Question: I have got a 'ListView', whose a 'TextView' a 'ToogleButton'. Now I have to implement a context menu for my 'ListView'. But if the toggle buttons are visible, context menu won't show up. 'onListItemClick' doesn't work, either. Why?
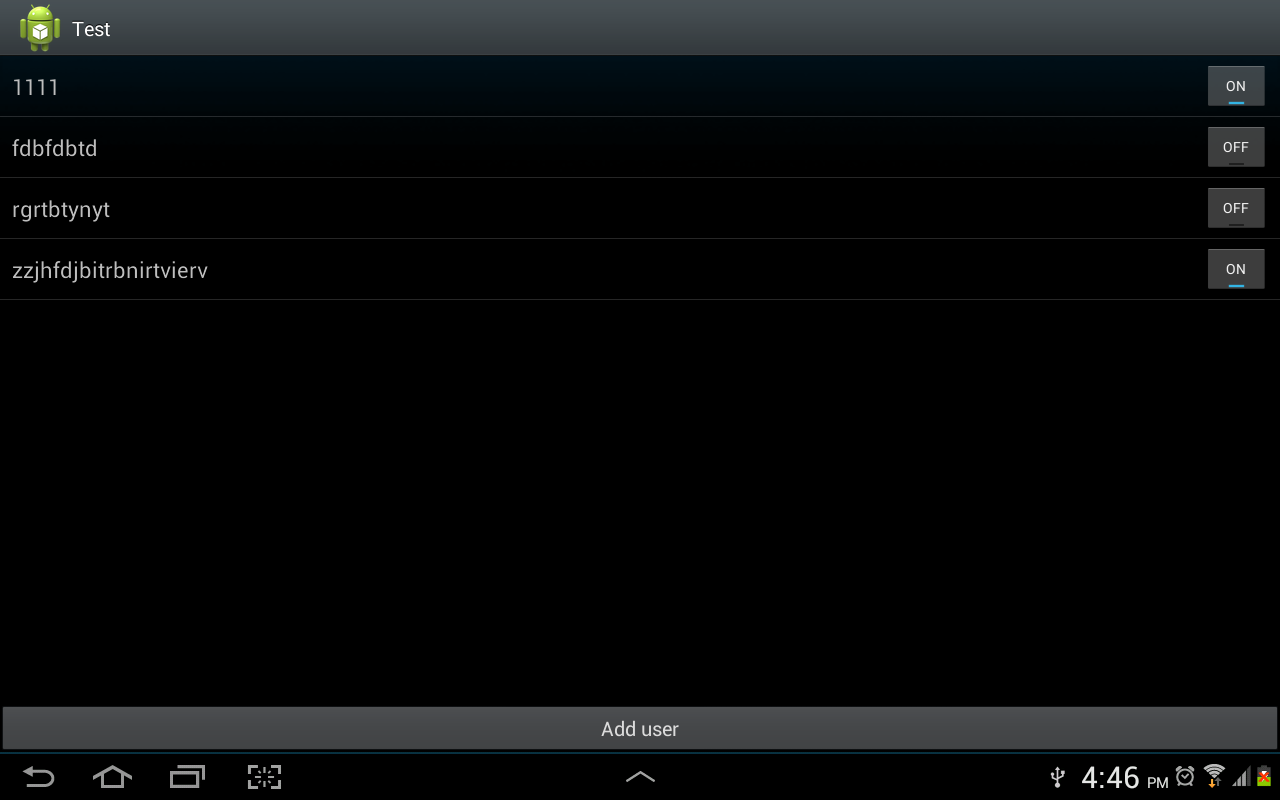
Answer: @ChiragRaval, I have found the solution.
'android:focusable="false"' for the 'ToggleButton' is what I need. Now both the 'ToggleButton's and the context menu work.